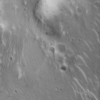
Label: not_dusty